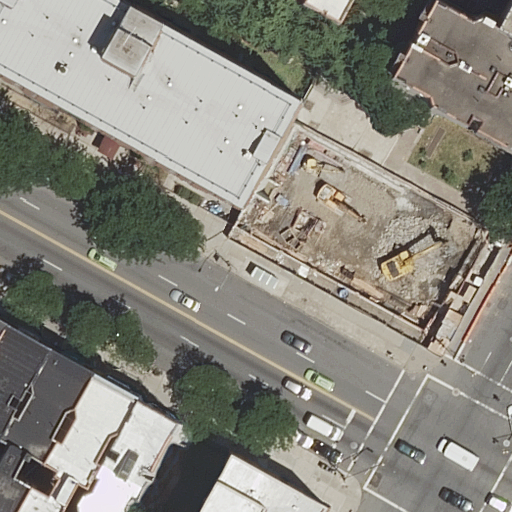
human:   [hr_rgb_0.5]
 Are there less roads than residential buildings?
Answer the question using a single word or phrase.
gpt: yes

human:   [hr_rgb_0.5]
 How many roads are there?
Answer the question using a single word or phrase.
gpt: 4

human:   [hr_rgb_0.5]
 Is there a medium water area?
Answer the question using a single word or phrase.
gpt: no

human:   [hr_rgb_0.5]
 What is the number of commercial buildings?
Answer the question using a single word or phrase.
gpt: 0

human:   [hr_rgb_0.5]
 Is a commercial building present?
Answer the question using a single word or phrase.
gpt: no

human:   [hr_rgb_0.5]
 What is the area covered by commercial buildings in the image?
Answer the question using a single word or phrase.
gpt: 0m2

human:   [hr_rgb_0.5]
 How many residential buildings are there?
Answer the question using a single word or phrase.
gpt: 10

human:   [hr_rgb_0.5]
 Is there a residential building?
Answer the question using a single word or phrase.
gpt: yes

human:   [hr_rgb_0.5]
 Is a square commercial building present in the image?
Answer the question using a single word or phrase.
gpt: no

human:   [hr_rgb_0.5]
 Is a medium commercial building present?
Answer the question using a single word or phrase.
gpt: no

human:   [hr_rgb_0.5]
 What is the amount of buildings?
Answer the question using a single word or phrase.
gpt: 10

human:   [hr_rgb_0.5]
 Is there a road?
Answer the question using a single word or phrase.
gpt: yes

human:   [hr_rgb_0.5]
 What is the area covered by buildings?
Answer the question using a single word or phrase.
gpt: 3651m2

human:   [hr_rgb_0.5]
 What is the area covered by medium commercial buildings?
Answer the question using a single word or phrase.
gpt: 0m2

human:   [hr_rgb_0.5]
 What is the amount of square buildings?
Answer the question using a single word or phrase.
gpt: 0

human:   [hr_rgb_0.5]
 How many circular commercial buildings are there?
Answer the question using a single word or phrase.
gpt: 0

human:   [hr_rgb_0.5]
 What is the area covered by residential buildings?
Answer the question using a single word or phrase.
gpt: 3651m2

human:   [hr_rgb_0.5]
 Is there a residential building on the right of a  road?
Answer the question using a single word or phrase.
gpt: yes

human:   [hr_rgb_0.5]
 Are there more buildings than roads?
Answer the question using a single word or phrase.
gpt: yes

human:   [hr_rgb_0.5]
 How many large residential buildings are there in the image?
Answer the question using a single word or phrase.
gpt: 2

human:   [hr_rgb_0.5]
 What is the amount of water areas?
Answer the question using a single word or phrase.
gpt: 0

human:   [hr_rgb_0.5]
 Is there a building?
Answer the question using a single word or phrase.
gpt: yes

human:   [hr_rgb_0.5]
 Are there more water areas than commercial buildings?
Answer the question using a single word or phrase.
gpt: no

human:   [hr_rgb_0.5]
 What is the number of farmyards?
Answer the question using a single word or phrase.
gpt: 0

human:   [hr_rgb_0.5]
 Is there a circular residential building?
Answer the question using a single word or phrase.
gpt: no

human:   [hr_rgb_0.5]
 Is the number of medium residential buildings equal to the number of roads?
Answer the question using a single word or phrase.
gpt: no

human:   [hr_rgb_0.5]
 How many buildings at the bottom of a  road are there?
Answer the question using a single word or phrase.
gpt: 4

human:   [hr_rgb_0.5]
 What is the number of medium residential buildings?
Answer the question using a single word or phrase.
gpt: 6

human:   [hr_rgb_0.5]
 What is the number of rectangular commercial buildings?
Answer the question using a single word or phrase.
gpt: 0

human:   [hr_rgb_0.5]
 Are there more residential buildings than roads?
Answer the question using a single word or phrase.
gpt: yes

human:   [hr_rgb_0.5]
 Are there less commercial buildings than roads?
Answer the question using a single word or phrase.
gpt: yes

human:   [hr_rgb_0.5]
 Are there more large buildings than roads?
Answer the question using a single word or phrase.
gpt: no

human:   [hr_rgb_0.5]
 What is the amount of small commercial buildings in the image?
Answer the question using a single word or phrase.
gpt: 0

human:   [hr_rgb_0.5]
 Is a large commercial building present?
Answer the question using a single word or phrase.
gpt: no

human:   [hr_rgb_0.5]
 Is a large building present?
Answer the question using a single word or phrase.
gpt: yes

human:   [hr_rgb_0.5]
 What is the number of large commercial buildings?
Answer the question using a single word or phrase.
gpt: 0

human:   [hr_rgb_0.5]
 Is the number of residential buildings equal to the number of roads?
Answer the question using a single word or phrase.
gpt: no

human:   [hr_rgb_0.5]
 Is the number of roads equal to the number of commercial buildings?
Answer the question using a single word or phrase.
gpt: no

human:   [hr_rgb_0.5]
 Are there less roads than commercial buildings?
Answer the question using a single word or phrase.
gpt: no

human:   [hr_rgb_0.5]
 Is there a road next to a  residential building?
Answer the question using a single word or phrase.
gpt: yes

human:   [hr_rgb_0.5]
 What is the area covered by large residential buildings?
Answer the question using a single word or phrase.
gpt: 2273m2

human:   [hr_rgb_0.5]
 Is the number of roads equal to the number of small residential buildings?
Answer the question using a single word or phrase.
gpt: no

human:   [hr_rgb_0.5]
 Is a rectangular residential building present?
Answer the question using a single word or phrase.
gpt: yes

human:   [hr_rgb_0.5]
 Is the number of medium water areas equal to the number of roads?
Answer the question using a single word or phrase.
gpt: no

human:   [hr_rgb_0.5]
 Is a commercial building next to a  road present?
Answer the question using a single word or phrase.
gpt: no

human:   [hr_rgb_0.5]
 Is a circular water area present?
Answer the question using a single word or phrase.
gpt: no

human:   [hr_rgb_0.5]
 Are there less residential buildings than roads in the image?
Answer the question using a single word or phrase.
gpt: no

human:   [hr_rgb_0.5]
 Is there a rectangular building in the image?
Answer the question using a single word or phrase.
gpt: yes

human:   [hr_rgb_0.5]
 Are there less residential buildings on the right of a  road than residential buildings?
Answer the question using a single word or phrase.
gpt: yes

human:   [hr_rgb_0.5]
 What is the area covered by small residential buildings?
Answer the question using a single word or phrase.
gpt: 17m2

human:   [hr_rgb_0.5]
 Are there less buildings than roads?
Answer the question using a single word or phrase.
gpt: no

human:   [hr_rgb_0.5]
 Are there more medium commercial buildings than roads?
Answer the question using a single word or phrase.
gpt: no

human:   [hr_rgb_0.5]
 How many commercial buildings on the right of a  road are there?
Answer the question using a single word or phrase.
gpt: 0

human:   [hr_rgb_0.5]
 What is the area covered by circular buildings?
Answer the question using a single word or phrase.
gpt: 0m2

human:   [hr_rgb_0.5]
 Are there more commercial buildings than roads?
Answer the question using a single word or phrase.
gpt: no

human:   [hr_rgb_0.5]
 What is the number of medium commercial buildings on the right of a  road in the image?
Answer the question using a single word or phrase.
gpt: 0

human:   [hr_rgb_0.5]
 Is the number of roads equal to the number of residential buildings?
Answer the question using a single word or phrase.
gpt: no

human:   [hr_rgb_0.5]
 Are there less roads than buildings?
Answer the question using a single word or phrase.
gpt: yes

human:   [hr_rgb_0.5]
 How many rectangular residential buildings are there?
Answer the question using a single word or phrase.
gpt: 4

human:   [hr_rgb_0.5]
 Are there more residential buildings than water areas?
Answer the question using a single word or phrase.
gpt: yes

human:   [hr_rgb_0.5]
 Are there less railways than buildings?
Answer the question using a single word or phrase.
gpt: yes

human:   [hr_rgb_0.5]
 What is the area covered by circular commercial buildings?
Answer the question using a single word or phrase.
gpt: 0m2

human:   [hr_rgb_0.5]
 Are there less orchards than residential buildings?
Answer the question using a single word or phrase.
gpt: yes

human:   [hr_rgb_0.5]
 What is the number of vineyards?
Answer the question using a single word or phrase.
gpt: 0